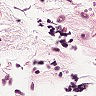
Metastatic tissue present: no